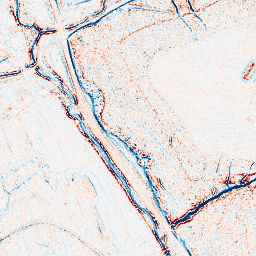
Category: edge_preserving
Decomposition family: anisotropic_diffusion
Decomposition parameters: iterations: 10
kappa: 10
gamma: 0.1
Upsampling method: quintic
Upsampling parameters: scale: 8
Upsampling scale: 8